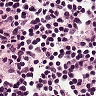
Metastatic tissue present: no